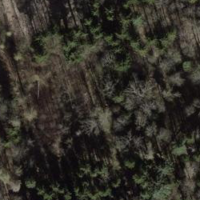
EUNIS habitat code: 41
Species observed at this site:
Cardamine pratensis